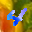
Label: 4